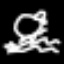
Label: frog